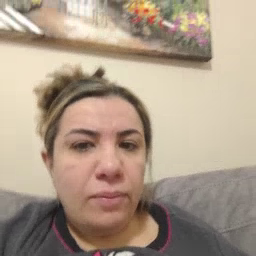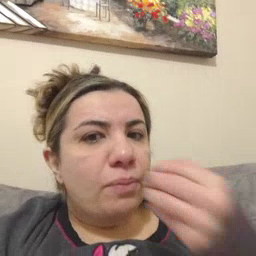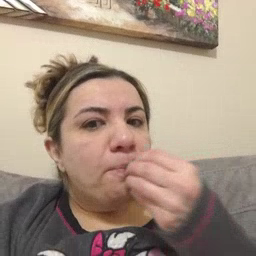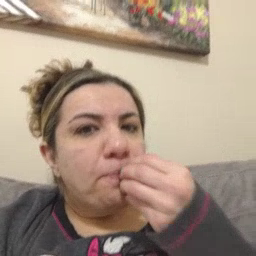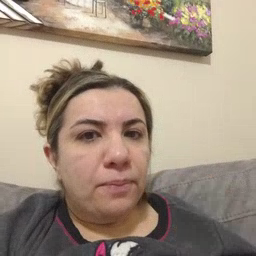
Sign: food